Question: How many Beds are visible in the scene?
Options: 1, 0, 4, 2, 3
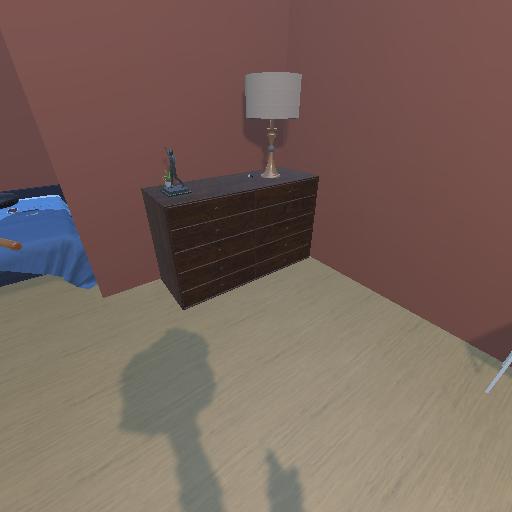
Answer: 1